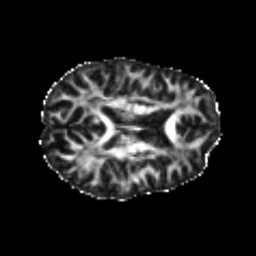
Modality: FA
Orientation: axial
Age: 26
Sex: female
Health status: healthy
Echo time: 0.074 s